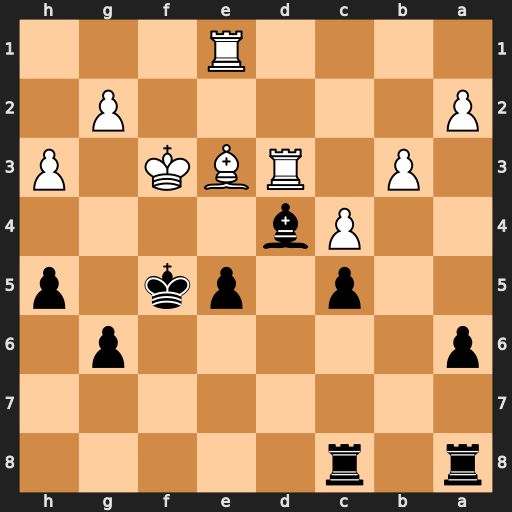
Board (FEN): r1r5/8/p5p1/2p1pk1p/2Pb4/1P1RBK1P/P5P1/4R3
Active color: b
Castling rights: -
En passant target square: -
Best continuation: e4+ Ke2 exd3+